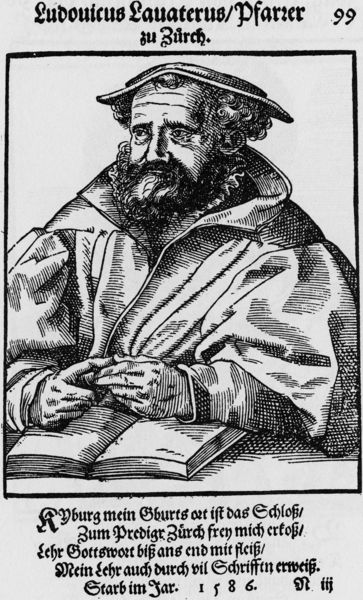
Titel: Bildnis des Ludwig Lavater (Lavaterus)
Künstler: Tobias Stimmer
Institution: (Seriendruck)
Schlagwörter: hand, mann, umhang, weiß, finger, geste, hut, nase, ohr, schwarz, stirn, zeichnung, blick, haube, bart, kappe, mütze, augen, bibel, falten, gesicht, kragen, rahmen, tod, ärmel, bild, bildnis, hände, portrait, porträt, kirche, haare, mantel, blatt, augenbrauen, locken, renaissance, traurig, deutschland, holzschnitt, schrift, grafik, graphik, siebdruck, deutsch, nachdenken, jahreszahl, name, tusche, buch, religion, druck, schweiz, druckgrafik, stich, titel, illustration, schwarzweiß, text, beschriftung, besorgt, talar, prediger, pfarrer, zahl, christlich, mittelalter, gedicht, klerus, priester, luther, gelehrter, kupferstich, cape, aufgeschlagen, beschreibung, ludwig, sinnend, zürich, christ, zählen, ludovicus, lavater, aucgen, 1586, sorgenvoller blick, pfarzer, gottesworzt, gotteswort, lubouicus lauaterus, lauaterus, ludovicus lauaterus